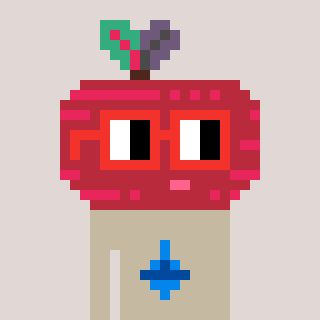
a pixel art character with square red glasses, a beet-shaped head and a bege-colored body on a warm background